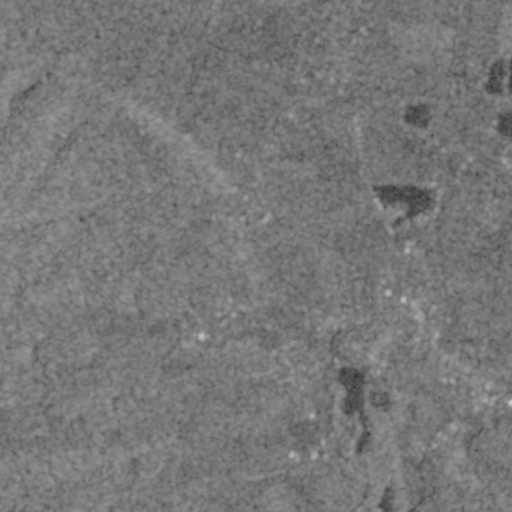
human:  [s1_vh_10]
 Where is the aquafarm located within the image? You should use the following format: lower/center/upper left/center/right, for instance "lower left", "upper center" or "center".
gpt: The aquafarm is located in the lower right of the image.
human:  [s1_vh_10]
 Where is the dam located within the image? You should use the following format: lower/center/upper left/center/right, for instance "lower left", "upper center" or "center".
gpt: The dam is located in the center left of the image.
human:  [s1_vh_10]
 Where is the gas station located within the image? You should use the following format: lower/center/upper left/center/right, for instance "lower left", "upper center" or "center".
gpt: The gas station is located in the center right of the image.
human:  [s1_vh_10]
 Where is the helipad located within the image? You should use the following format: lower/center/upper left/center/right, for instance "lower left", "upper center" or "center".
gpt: The helipad is located in the lower right of the image.
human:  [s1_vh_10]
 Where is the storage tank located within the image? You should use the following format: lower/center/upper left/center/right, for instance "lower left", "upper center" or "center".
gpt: The storage tank is located in the upper center of the image.
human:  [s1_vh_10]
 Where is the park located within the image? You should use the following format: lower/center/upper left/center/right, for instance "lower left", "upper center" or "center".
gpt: There is no park in the image.

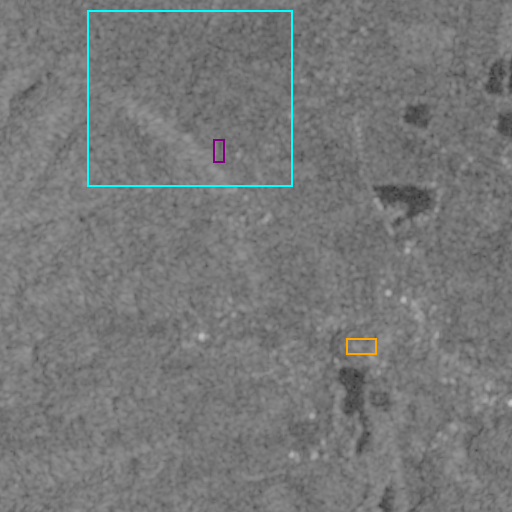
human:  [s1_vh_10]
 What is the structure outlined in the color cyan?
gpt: The structure outlined in cyan is a crop field.
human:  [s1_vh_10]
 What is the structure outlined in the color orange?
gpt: The structure outlined in orange is a park.
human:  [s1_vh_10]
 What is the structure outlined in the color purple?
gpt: The structure outlined in purple is a parking lot.
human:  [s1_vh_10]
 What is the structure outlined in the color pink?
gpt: There is no pink outline.